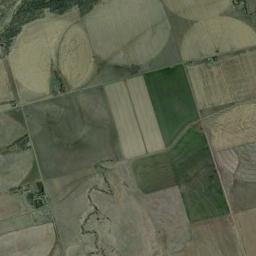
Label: circular_farmland